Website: macys
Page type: receipt
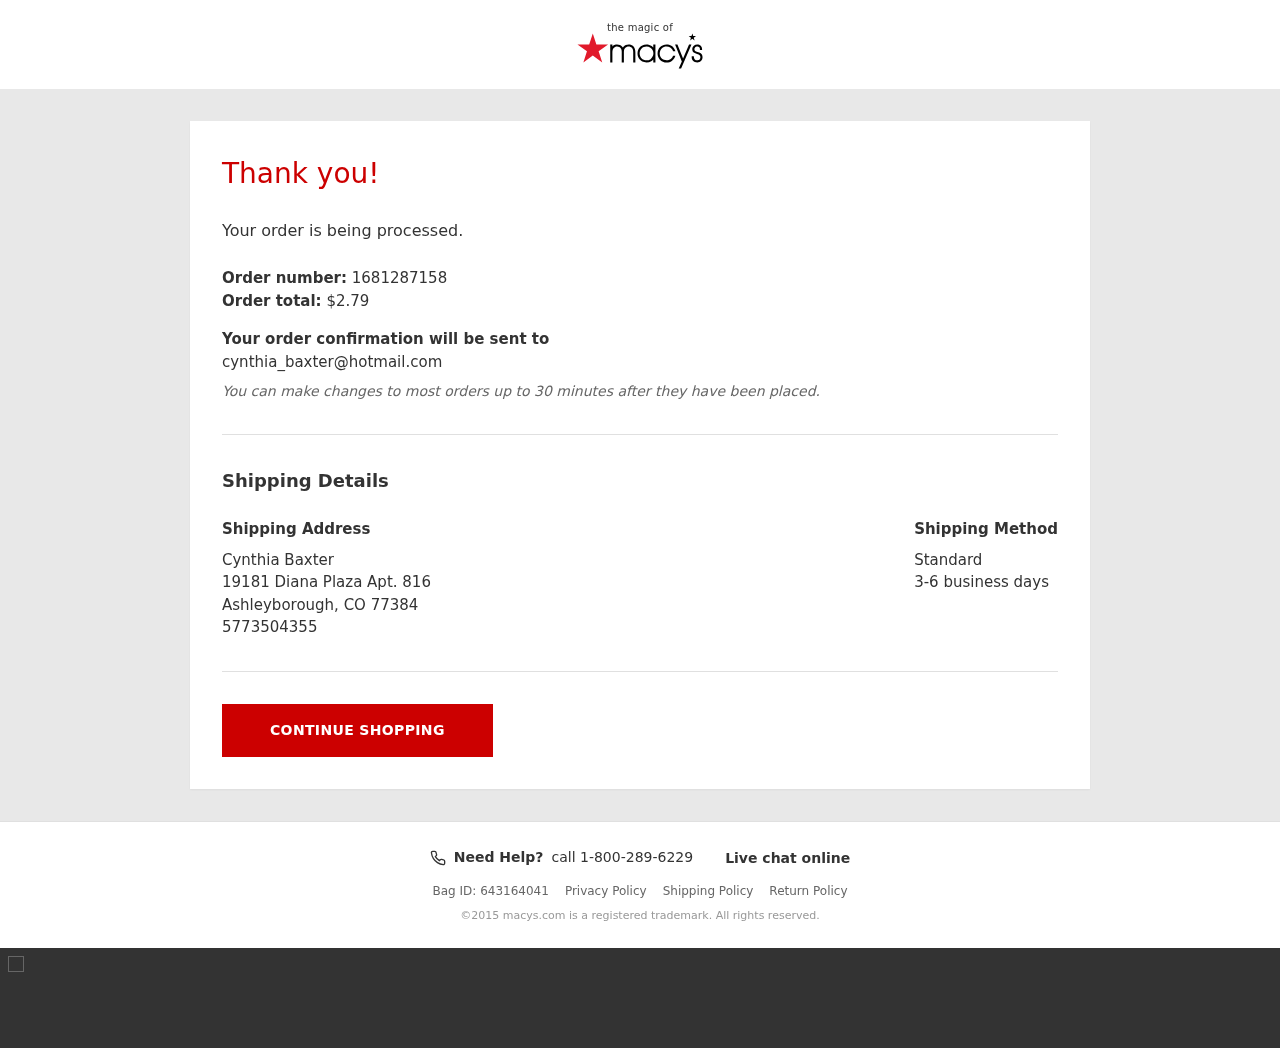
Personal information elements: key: PII_CITY_STATE_ZIP
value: Ashleyborough, CO 77384
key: PII_EMAIL
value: cynthia_baxter@hotmail.com
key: PII_FULLNAME
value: Cynthia Baxter
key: PII_PHONE
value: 5773504355
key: PII_STREET
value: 19181 Diana Plaza Apt. 816
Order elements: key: ORDER_ID
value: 1681287158
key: ORDER_TOTAL
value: $2.79